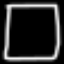
Label: square